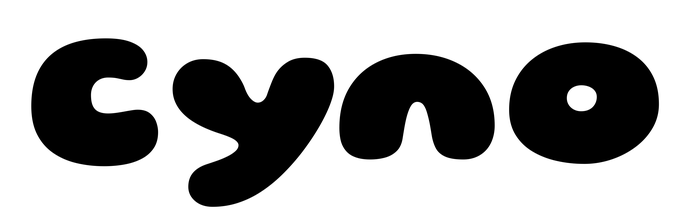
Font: Gluten_Black